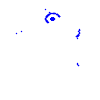
Particle: pion